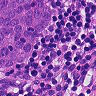
Metastatic tissue present: yes